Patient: sex M, age 65
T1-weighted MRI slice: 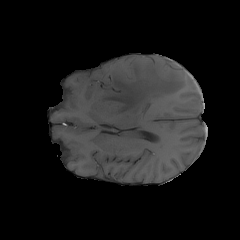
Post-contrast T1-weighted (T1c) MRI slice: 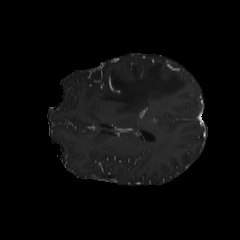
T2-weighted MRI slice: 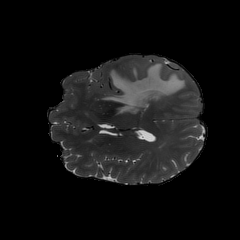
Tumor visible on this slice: yes
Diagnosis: Glioblastoma, IDH-wildtype
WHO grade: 4